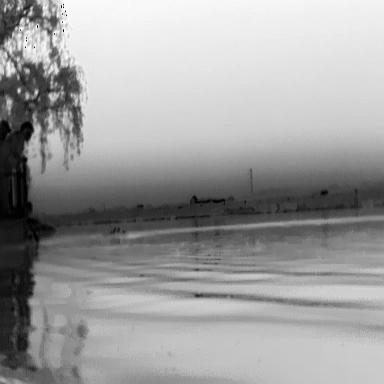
There is a canoe in the infrared image.